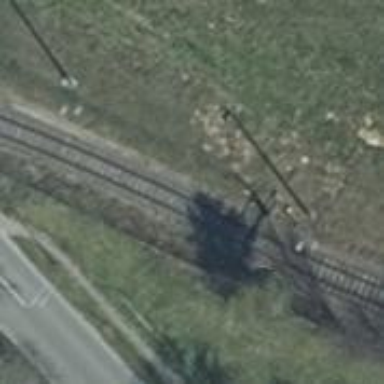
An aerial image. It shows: Rail spur service.